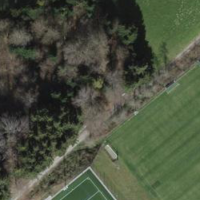
EUNIS habitat code: 53
Species observed at this site:
Acer pseudoplatanus